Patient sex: M
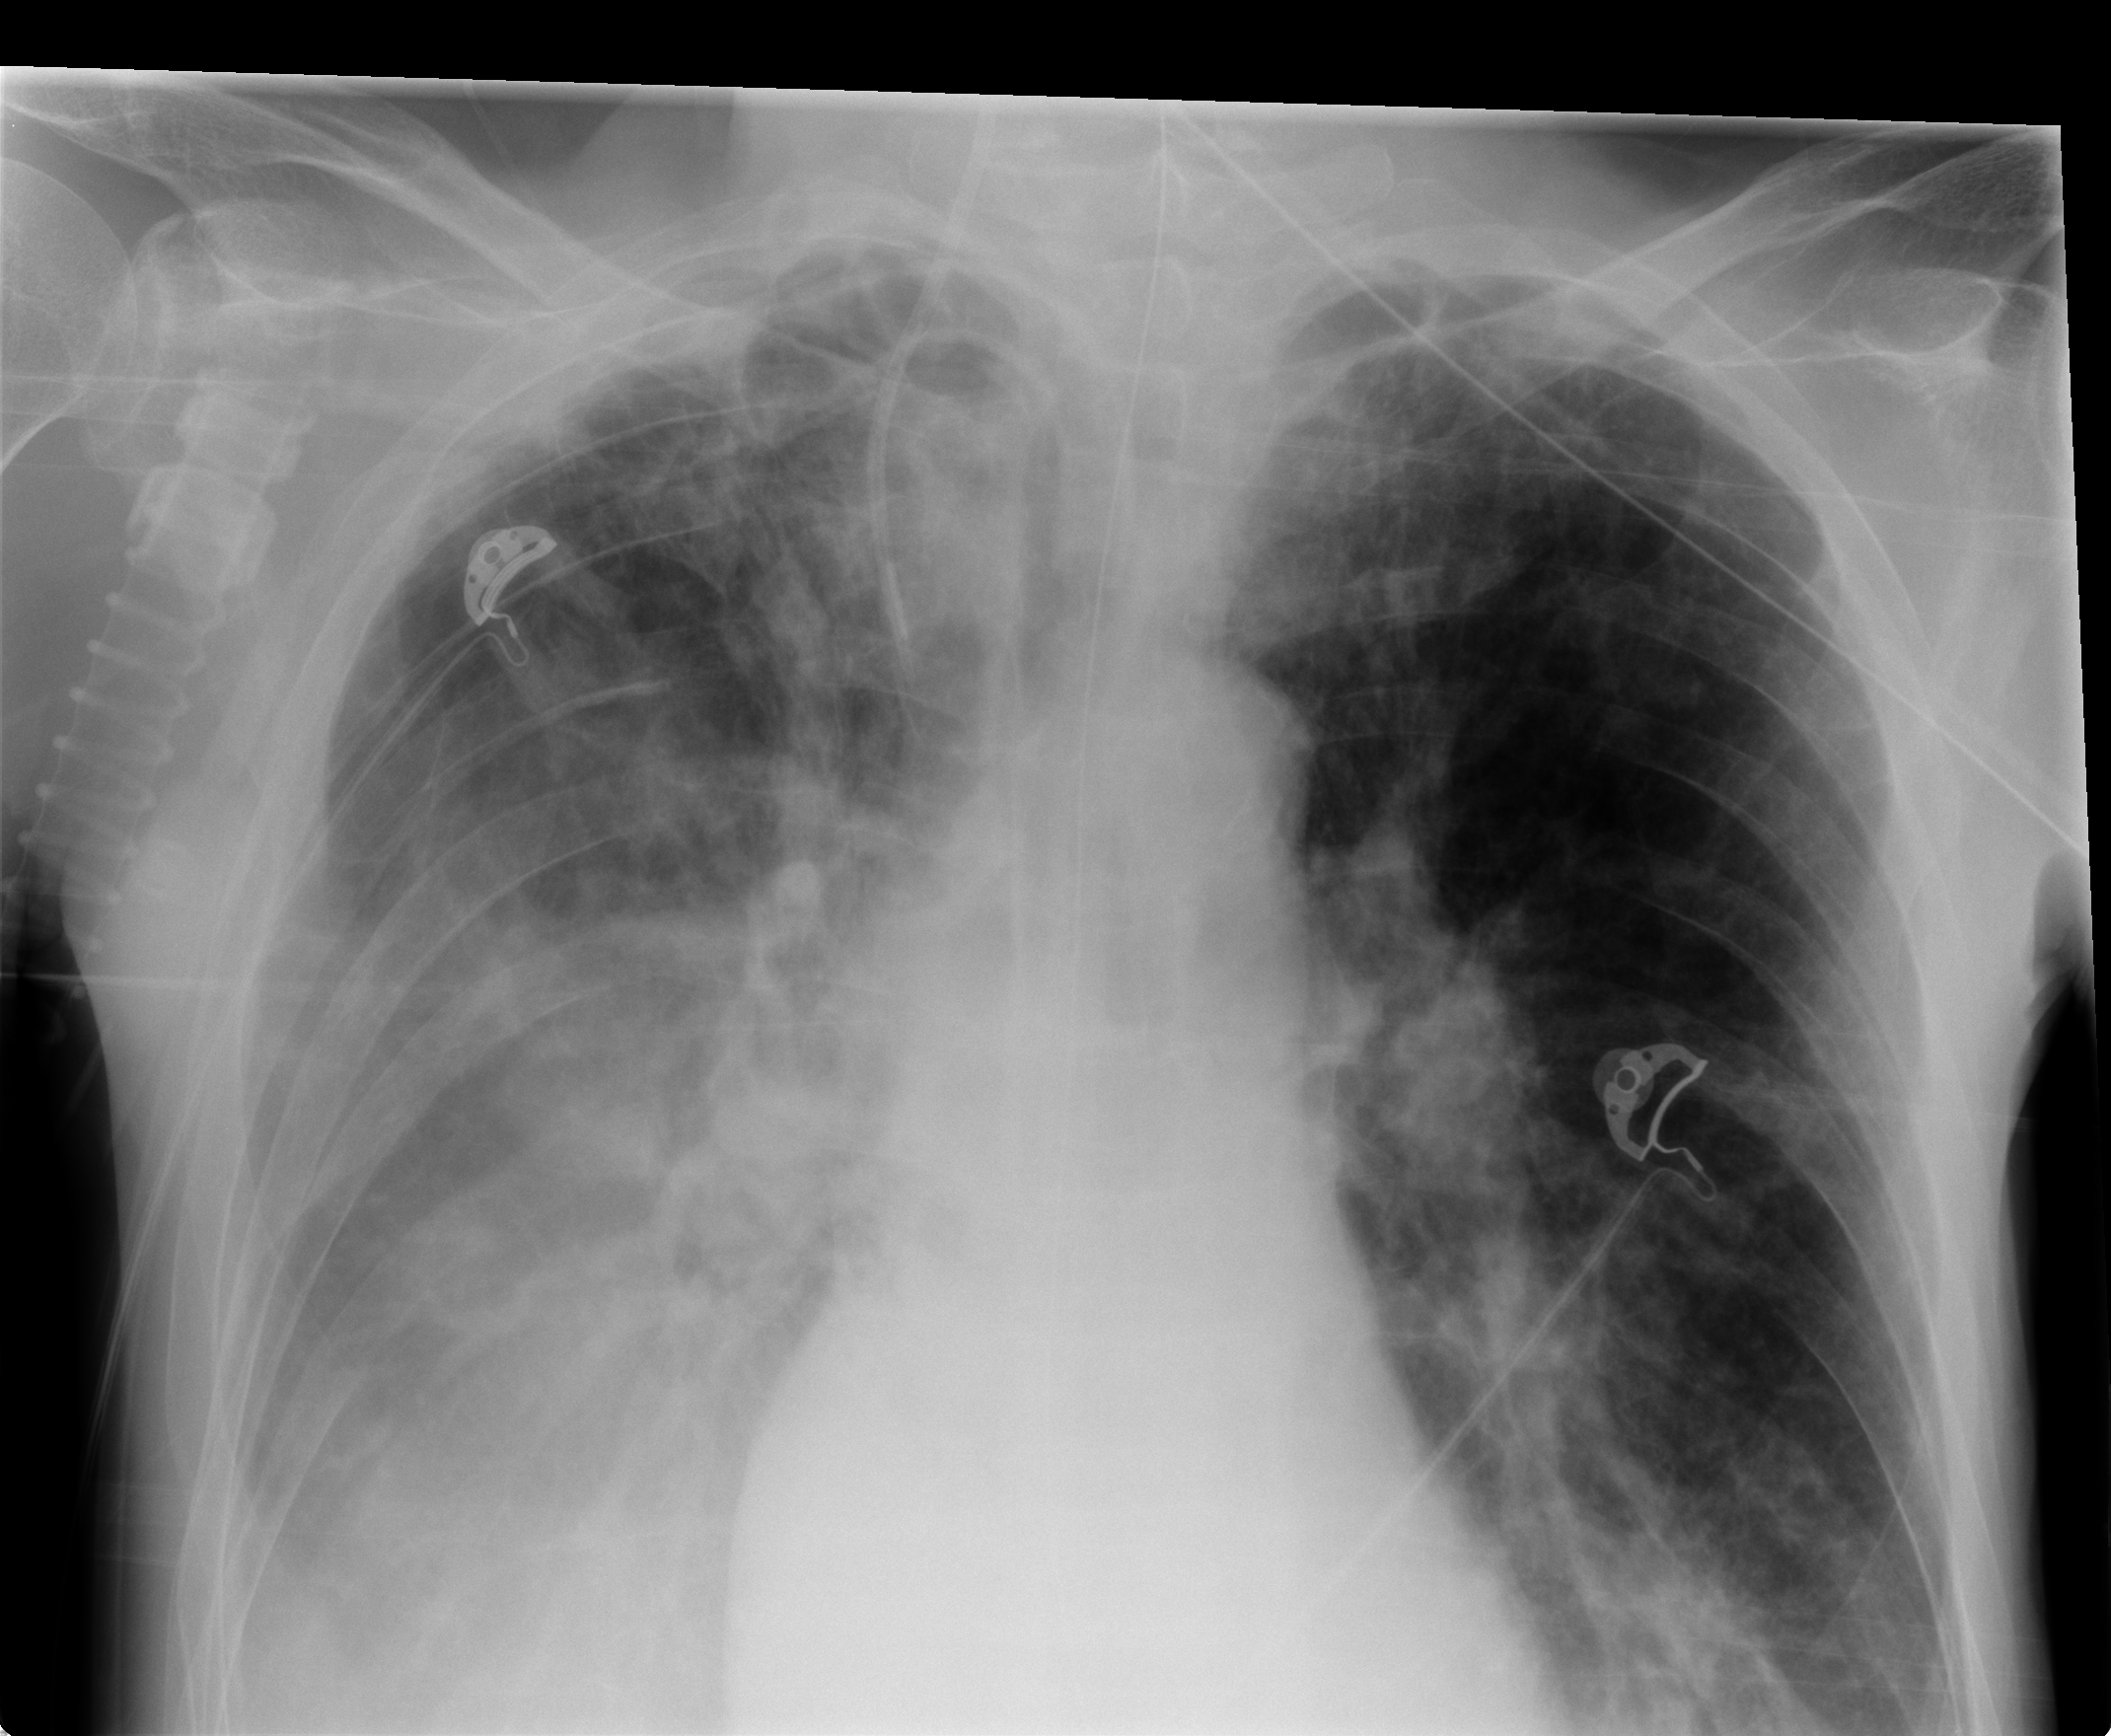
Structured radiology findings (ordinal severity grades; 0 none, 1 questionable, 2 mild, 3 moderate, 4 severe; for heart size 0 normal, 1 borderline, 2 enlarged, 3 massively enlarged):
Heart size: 2
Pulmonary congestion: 0
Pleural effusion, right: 3
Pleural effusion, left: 2
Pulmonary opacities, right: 2
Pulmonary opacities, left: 2
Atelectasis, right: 3
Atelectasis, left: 2